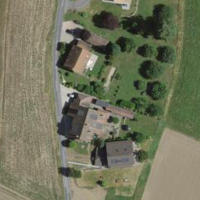
EUNIS habitat code: 52
Species observed at this site:
Aegopodium podagraria